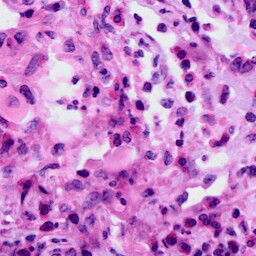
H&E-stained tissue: Cervix